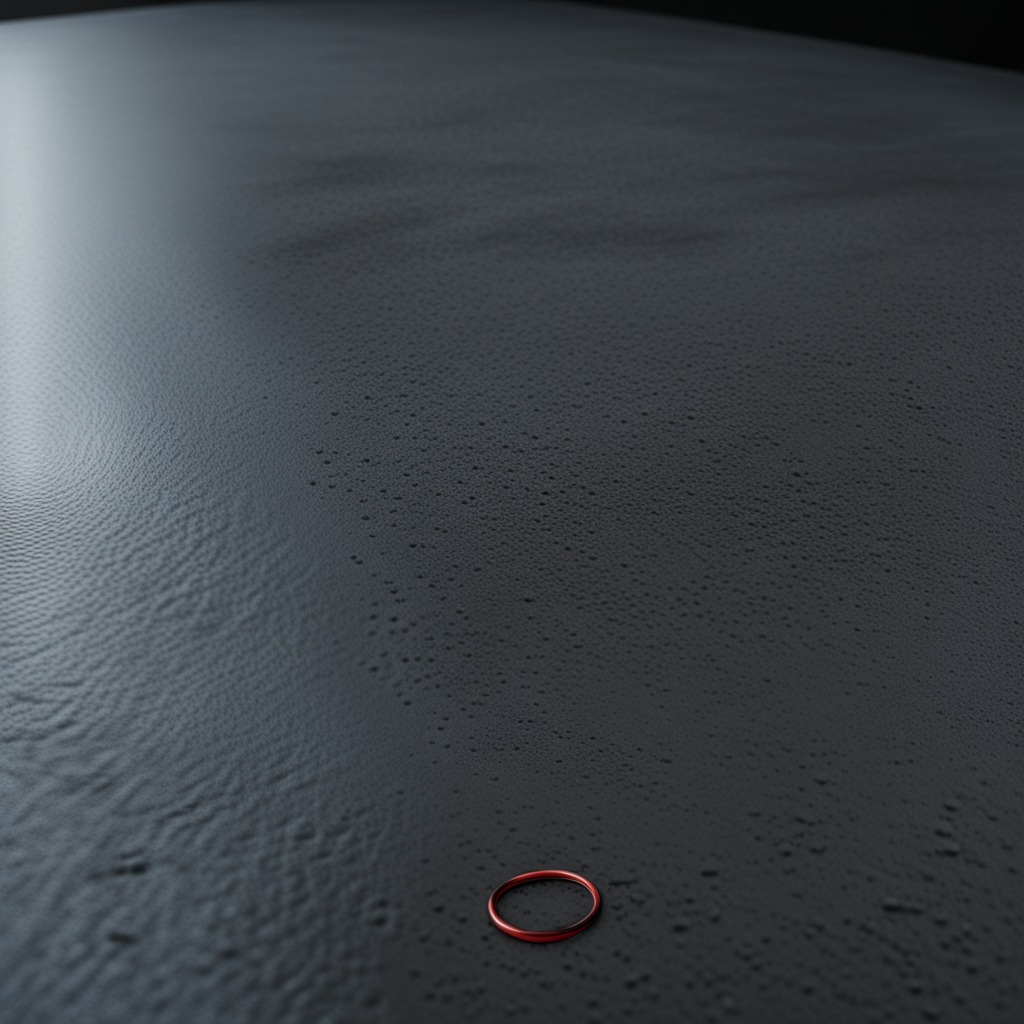
A rubber O-ring is lying on a clean granite table inside a workshop at night dim ambient light soft shadows worn but